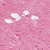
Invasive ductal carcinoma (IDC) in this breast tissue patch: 0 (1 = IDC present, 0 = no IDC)